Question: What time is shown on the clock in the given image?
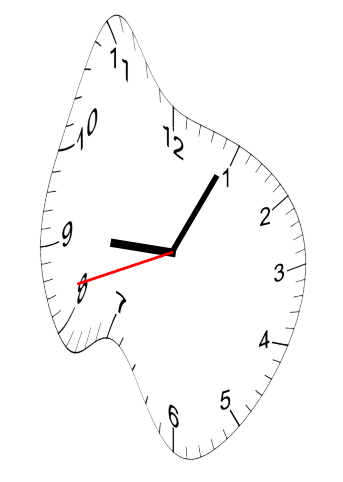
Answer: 09:04:42